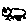
Label: cat